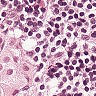
Metastatic tissue present: yes